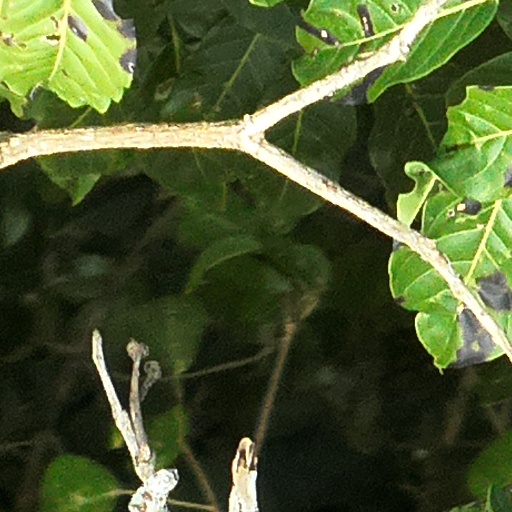
Species: Handroanthus guayacan
GBIF accepted scientific name: Handroanthus guayacan
Crown area (m\u00b2): 331.54